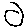
Label: circle